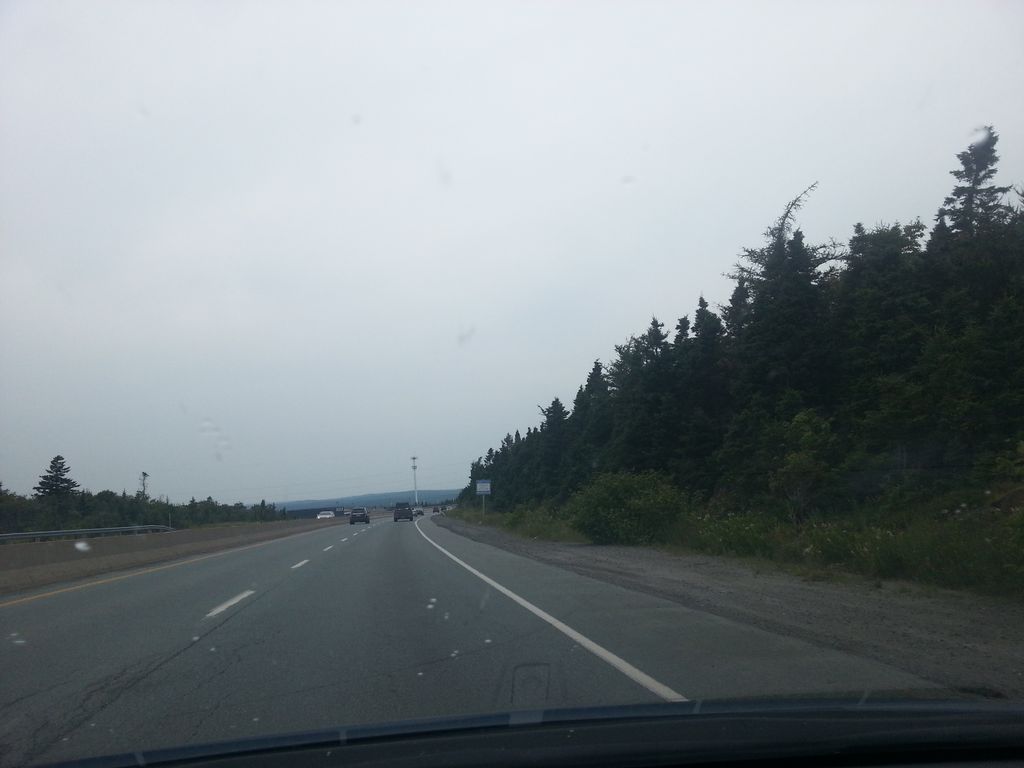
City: halifax